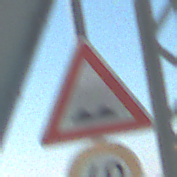
Verkehrszeichen: UnebeneFahrbahn
Zusatzzeichen unten: Geschwindigkeit60
Umgebung: Outdoor, Special
Tageszeit: MorningAfternoon
Wetter: Clear
Licht: Natural
Jahreszeit: NotSpecified
Kontrast: HighContrast